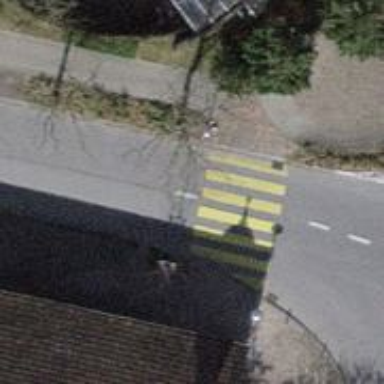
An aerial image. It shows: Marked road crossing.